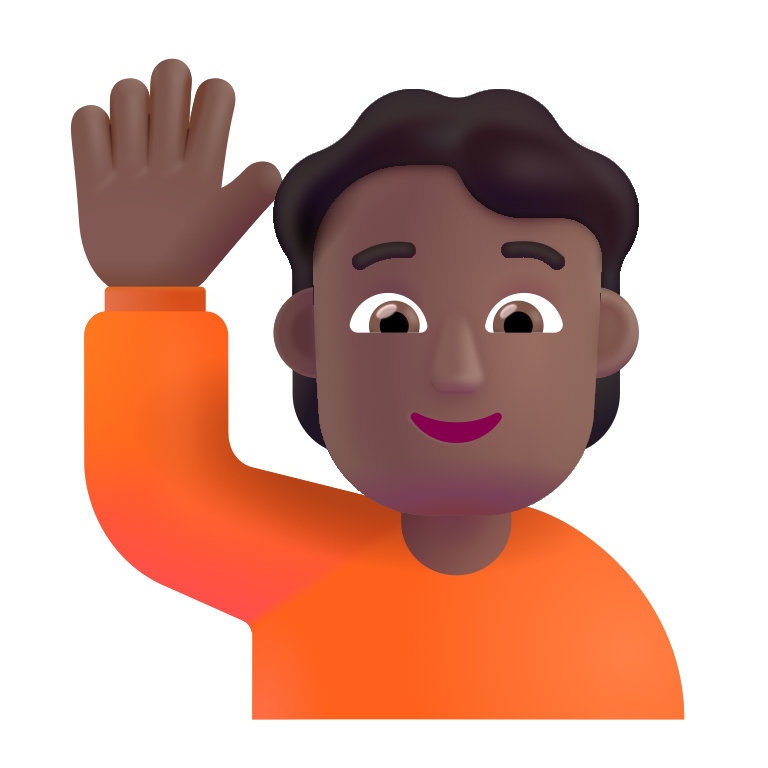
person raising hand color  dark